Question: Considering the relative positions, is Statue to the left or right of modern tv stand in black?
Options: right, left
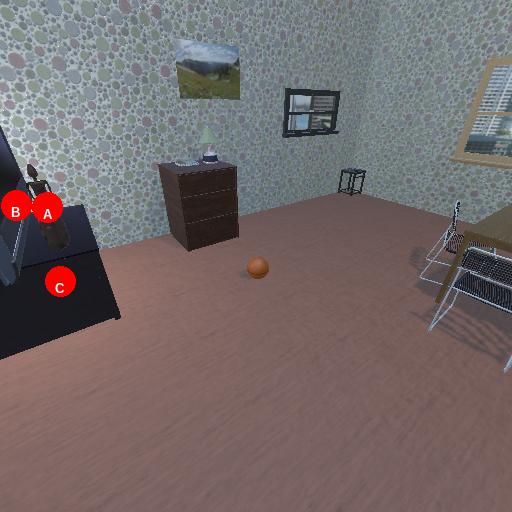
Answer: right